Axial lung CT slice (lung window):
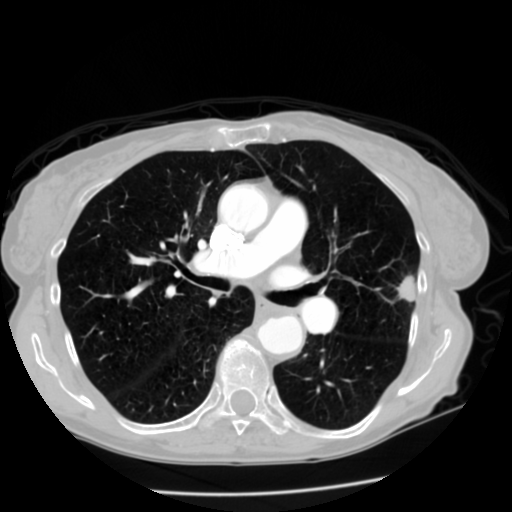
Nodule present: yes
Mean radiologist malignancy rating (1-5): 4